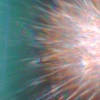
Label: sunburn